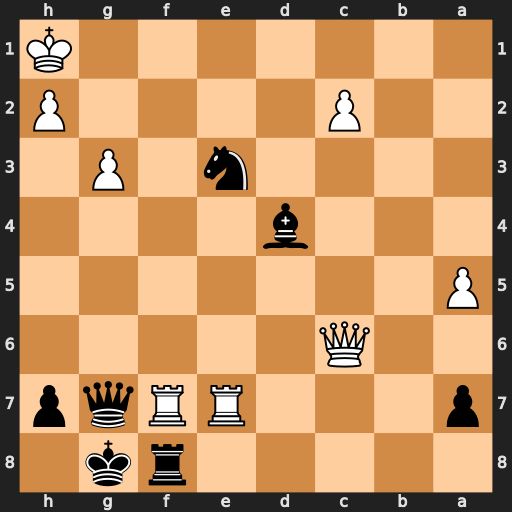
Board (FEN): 5rk1/p3RRqp/2Q5/P7/3b4/4n1P1/2P4P/7K
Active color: b
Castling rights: -
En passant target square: -
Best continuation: Rxf7 Re8+ Rf8